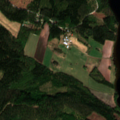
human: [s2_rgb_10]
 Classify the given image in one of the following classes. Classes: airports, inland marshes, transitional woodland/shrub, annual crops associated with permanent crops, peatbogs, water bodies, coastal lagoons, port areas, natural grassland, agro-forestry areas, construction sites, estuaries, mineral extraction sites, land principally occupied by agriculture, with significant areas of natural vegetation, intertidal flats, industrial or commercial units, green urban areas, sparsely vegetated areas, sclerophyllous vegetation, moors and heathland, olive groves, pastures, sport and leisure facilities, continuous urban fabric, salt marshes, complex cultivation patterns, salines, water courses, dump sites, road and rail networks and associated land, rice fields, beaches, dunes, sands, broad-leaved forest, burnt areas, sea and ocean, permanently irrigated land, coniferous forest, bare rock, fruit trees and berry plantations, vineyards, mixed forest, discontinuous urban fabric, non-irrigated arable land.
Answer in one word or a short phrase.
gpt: non-irrigated arable land, coniferous forest, mixed forest, water bodies